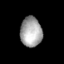
Tissue: skin
Cell type: Epithelial cells
Senescence score: 0.7723
Nuclear area (px): 633
Mean DAPI intensity: 164.314